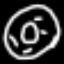
Label: donut